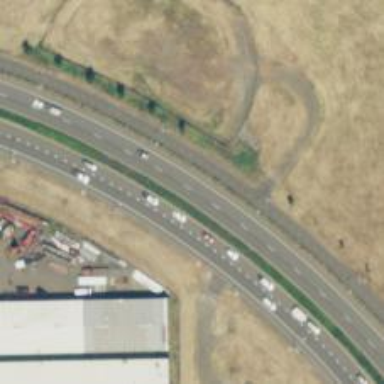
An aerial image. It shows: Trunk highway with separate sidewalk. It is expressway.